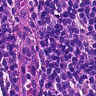
Metastatic tissue present: no